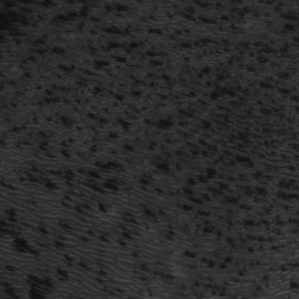
Label: frost